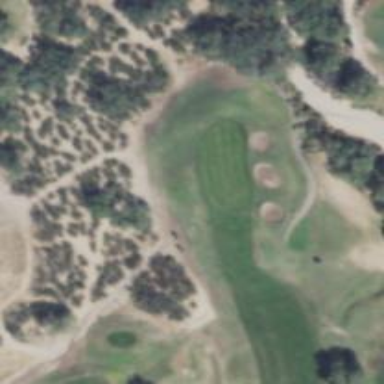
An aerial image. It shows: View of golf hole.